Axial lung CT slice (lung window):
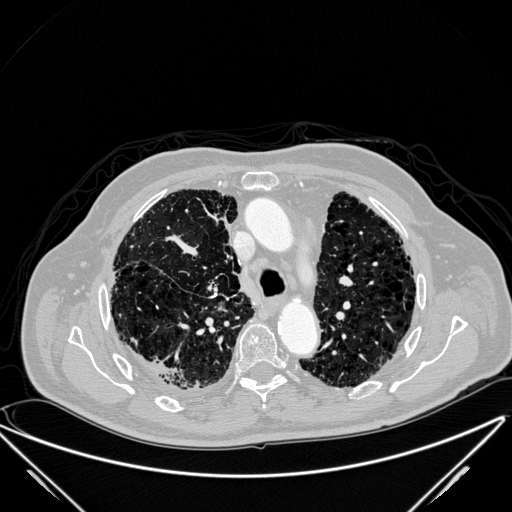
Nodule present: yes
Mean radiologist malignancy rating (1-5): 4.25